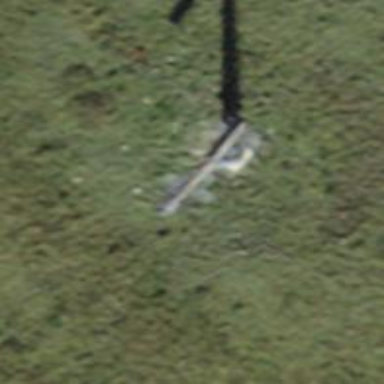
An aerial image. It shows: Pylon for aerialway.